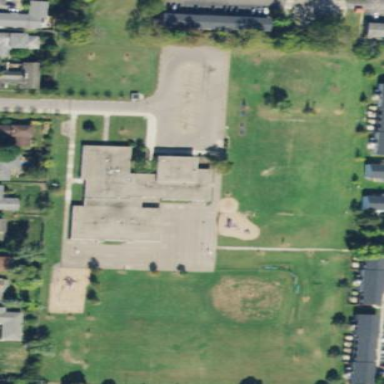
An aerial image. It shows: School building.